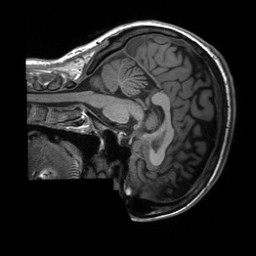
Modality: T1w
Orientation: sagittal
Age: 31
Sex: female
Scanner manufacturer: siemens
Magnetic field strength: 3 T
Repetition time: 2.3 s
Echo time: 0.00227 s